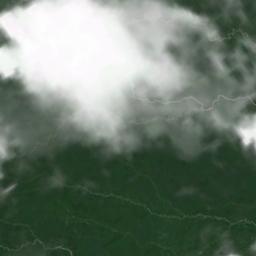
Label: cloud